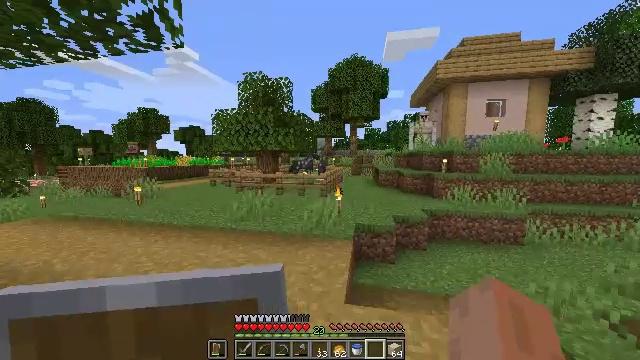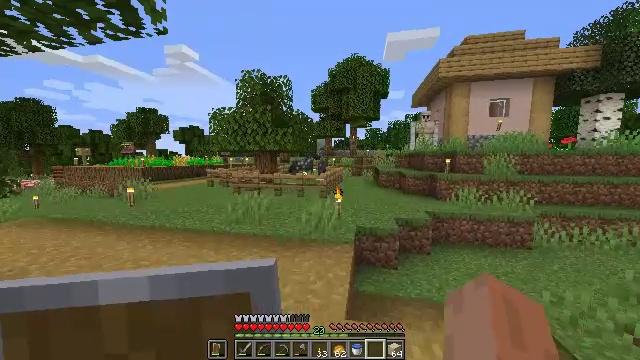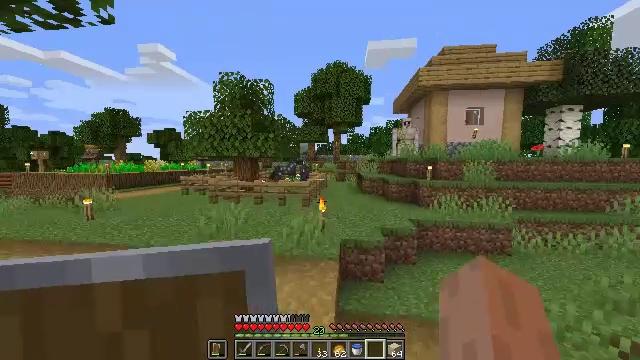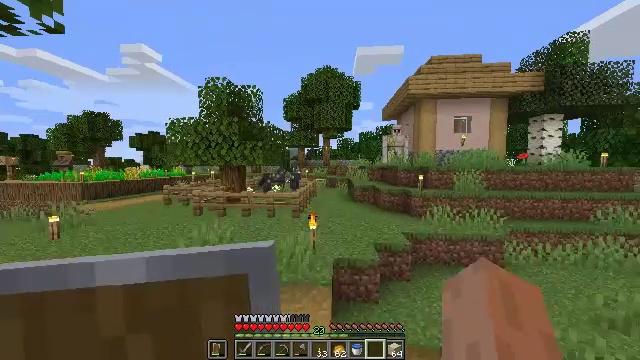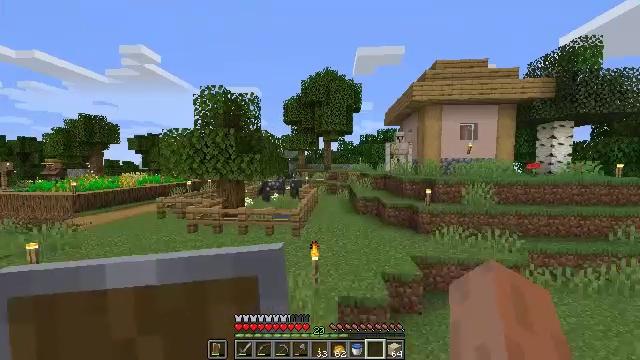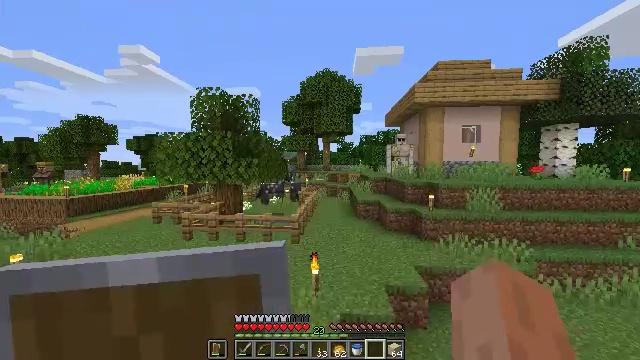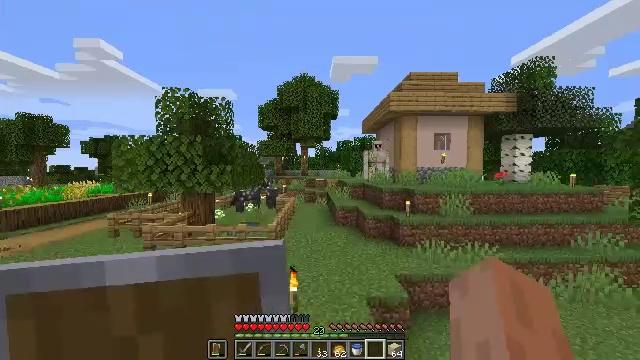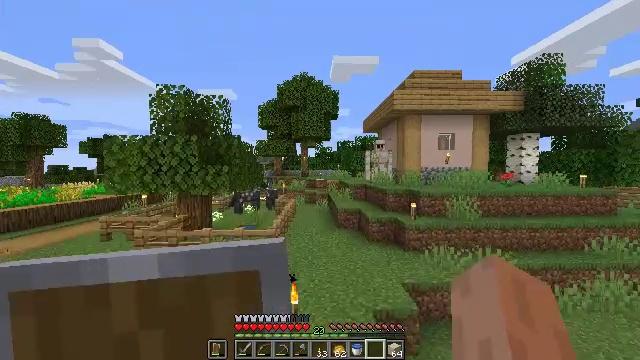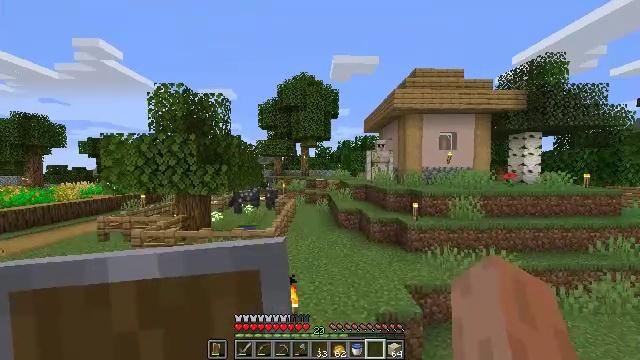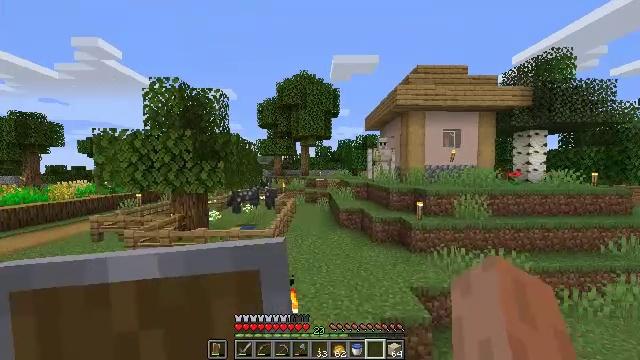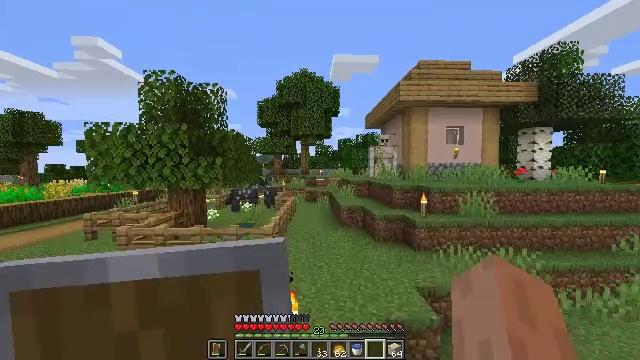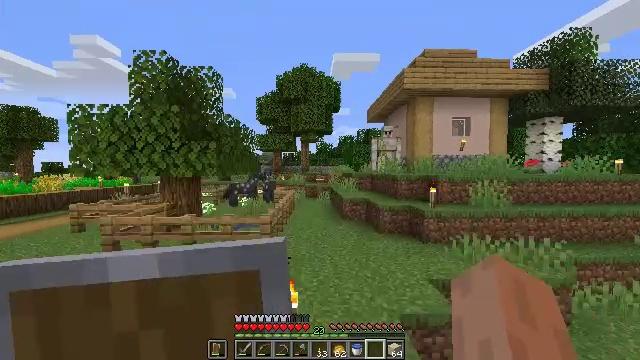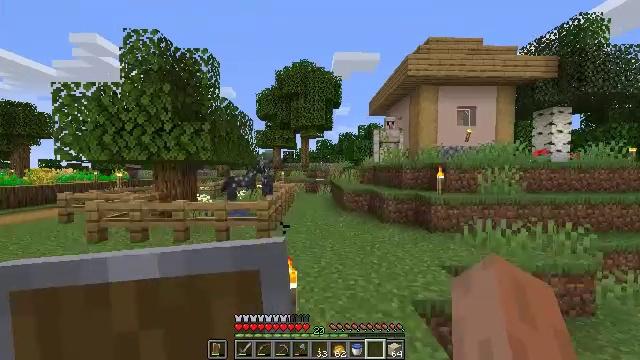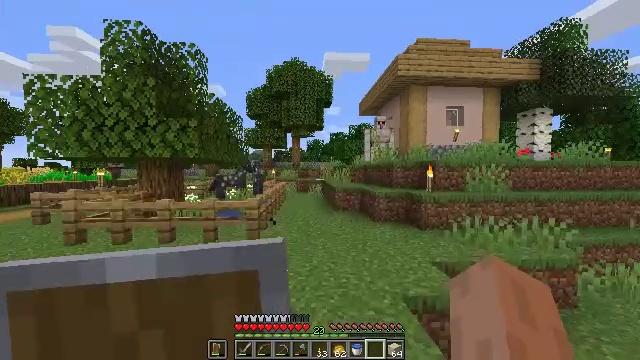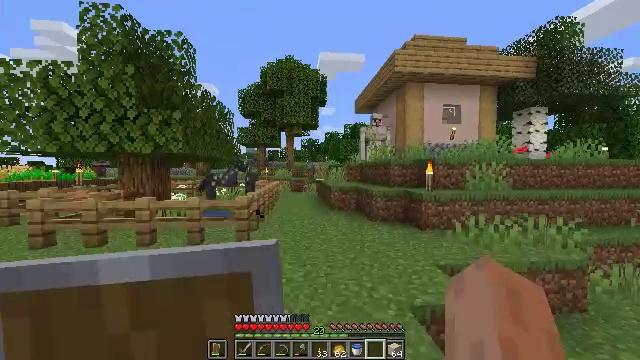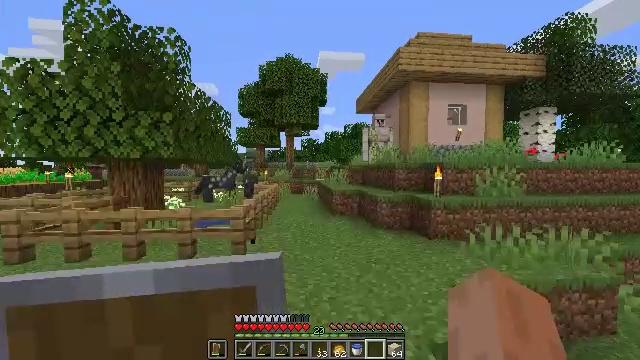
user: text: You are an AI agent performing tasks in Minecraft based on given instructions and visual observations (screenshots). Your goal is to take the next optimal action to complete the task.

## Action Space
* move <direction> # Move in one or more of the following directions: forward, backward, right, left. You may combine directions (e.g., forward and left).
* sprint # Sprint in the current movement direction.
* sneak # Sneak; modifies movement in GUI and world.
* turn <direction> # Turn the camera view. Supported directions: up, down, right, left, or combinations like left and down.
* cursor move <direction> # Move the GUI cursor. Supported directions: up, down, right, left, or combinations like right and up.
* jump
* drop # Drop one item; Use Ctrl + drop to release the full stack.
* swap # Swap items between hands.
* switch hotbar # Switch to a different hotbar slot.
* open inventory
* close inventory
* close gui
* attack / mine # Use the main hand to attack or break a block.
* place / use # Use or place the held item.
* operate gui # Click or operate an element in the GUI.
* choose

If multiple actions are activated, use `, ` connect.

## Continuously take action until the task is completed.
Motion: motion action
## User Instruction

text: Mine a chest to move it.
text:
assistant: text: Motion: move forward
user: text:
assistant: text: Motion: move forward, turn right, jump
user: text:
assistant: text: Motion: move forward, turn right, jump
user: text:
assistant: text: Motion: move forward
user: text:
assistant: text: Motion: move forward
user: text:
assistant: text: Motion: move forward, turn right and up
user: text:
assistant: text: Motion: move forward
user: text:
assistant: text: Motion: move forward
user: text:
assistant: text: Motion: move forward
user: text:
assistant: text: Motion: move forward
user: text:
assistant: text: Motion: move forward
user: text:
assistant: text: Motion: move forward
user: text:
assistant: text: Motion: move forward, turn right
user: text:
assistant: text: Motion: move forward, turn right
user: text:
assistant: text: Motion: move forward, jump
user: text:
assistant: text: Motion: move forward, turn right, jump
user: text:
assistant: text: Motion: move forward, jump
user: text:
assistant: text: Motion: move forward
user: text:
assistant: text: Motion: move forward
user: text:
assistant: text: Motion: move forward
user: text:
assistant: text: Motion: move forward, turn right and up
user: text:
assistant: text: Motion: move forward, turn right
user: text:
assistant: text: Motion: move forward, turn right
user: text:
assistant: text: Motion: move forward
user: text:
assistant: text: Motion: move forward
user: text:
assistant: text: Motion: move forward, turn right
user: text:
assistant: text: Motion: move forward
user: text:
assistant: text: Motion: move forward
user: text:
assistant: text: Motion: move forward
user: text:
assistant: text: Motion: move forward